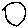
Label: circle